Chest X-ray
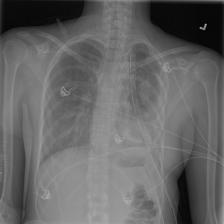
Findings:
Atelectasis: negative
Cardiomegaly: negative
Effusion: negative
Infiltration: negative
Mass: negative
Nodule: negative
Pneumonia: negative
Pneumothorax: negative
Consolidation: negative
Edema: negative
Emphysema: negative
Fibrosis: negative
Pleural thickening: negative
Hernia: negative